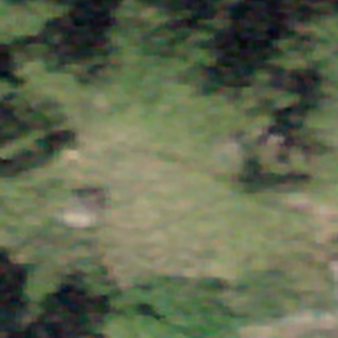
Label: other